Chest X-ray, PA view. Patient: 22 years old, sex F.
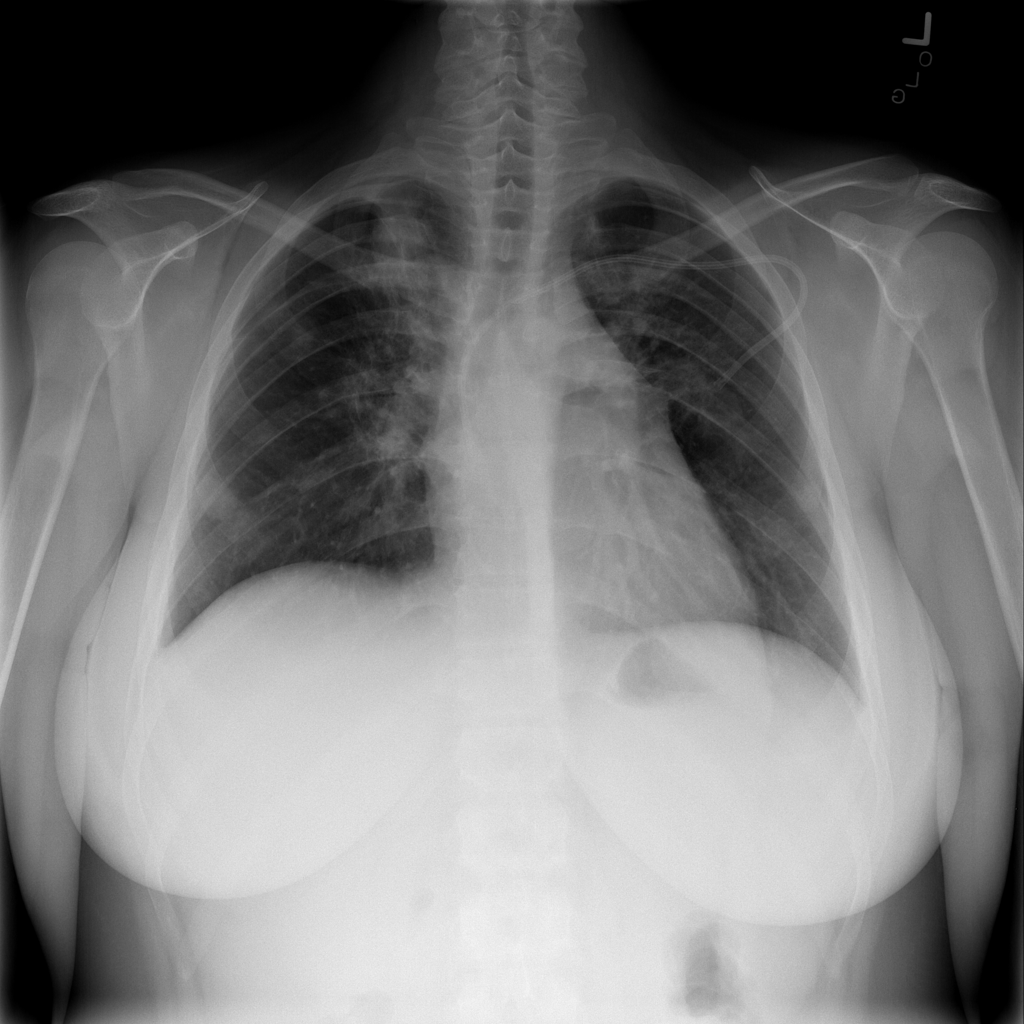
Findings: Consolidation, Mass